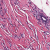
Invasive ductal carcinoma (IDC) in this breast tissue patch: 0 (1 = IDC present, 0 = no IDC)